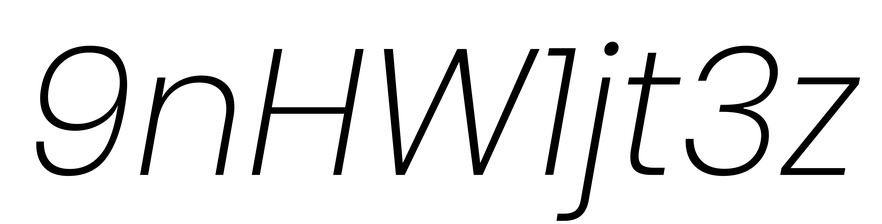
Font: Poppins-ExtraLightItalic